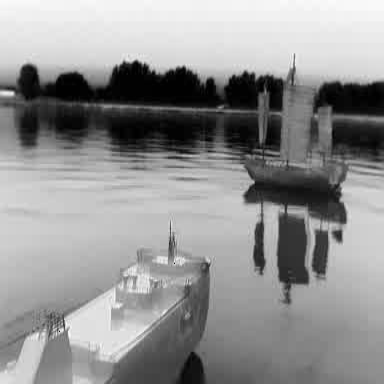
There are two objects shown in the infrared image, including a container_ship, and a sailboat.